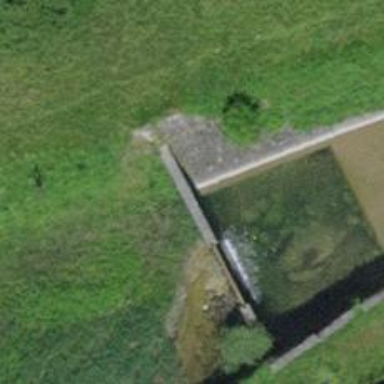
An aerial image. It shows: Check dam beside retaining wall.